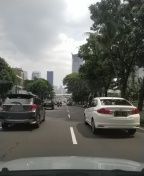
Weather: cloudy
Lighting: day
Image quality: slightly poor
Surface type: driving surface
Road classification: primary
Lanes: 4
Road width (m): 8
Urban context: urban centre
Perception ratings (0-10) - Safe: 4.72, Lively: 8.82, Beautiful: 6.21, Boring: 0.65, Depressing: 1.21, Wealthy: 7.25